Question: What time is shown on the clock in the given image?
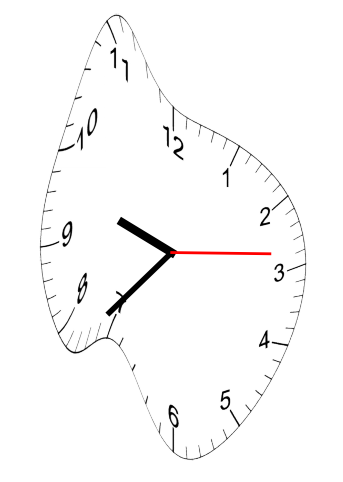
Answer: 09:37:14